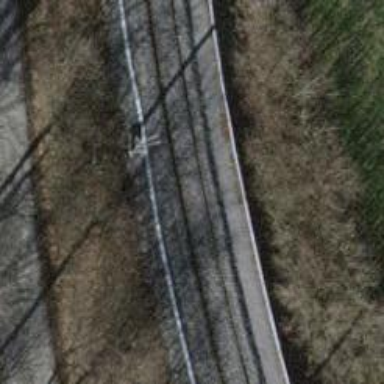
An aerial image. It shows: Catenary mast for power lines.